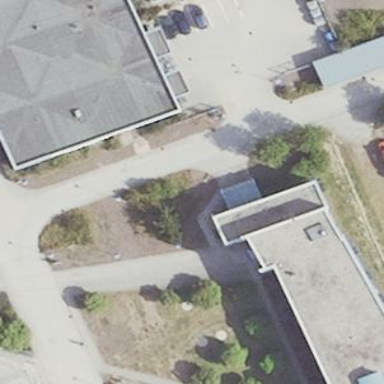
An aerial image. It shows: Office building.